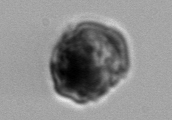
Label: Proterythropsis